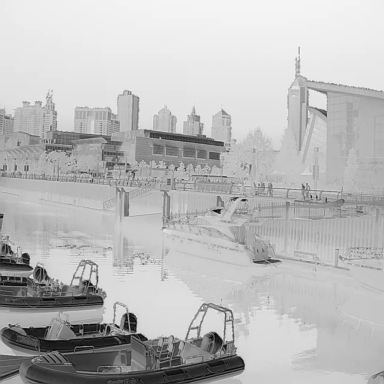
There are five canoes in the infrared image.